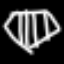
Label: diamond